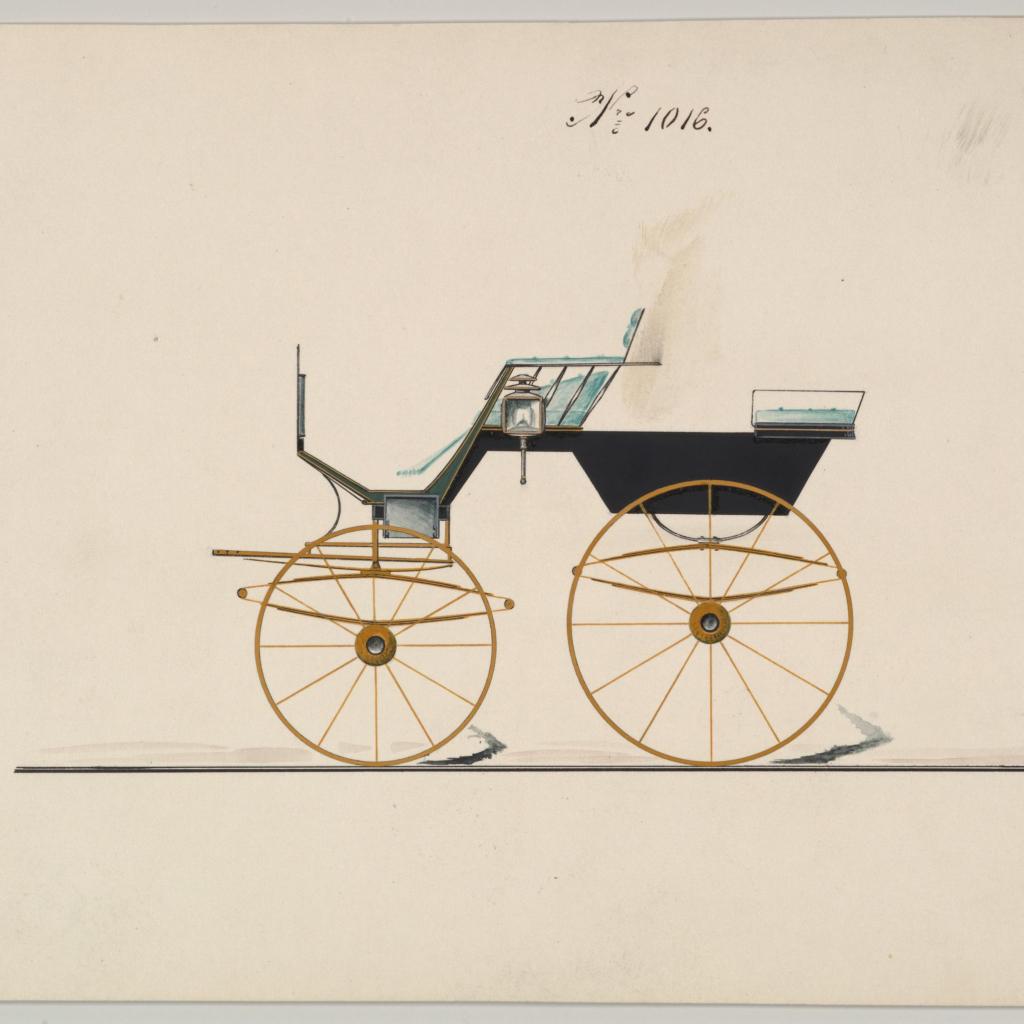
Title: Design for 4 seat Phaeton, no top, no. 1016
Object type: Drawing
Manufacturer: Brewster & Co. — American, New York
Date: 1850–70
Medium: Pen and black in, watercolor and guache with gum arabic
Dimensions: sheet: 5 15/16 x 8 3/4 in. (15.1 x 22.2 cm)
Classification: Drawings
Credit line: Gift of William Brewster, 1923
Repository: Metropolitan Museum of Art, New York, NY